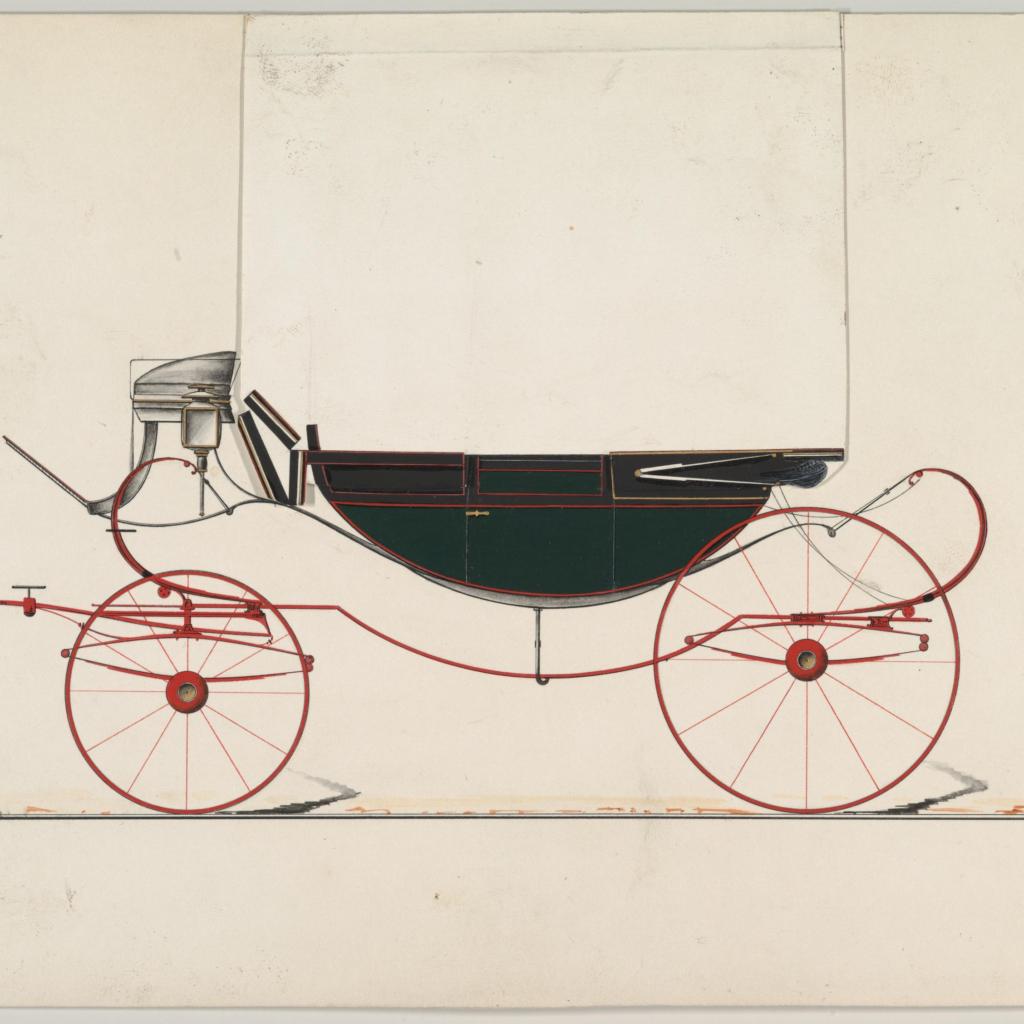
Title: Design for Landau, no. 942
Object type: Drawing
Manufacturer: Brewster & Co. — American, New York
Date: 1850–70
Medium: Pen and black ink, watercolor and gouache with gum arabic
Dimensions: sheet: 6 5/8 x 9 7/8 in. (16.8 x 25.1 cm)
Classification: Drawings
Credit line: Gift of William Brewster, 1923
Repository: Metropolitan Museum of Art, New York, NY